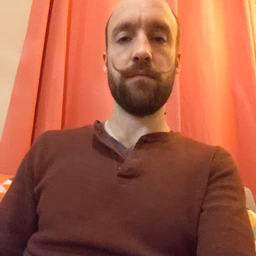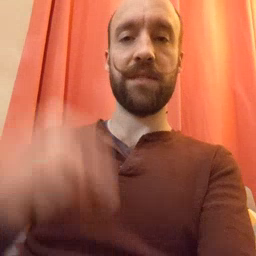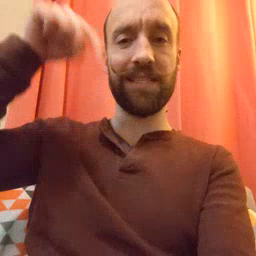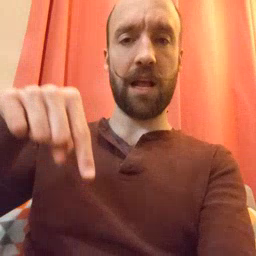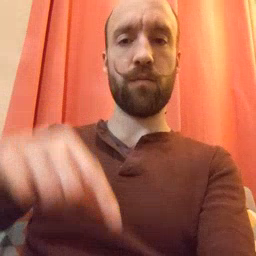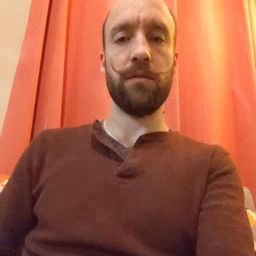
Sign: down